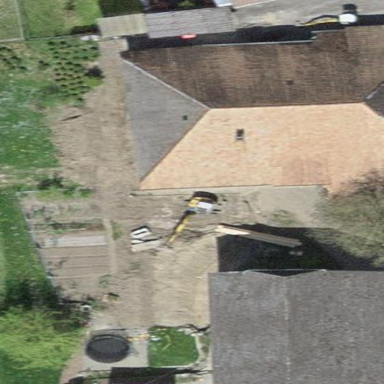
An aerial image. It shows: Farm building.